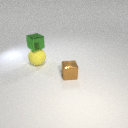
large yellow rubber sphere below small green metal cube